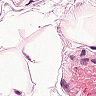
Metastatic tissue present: no